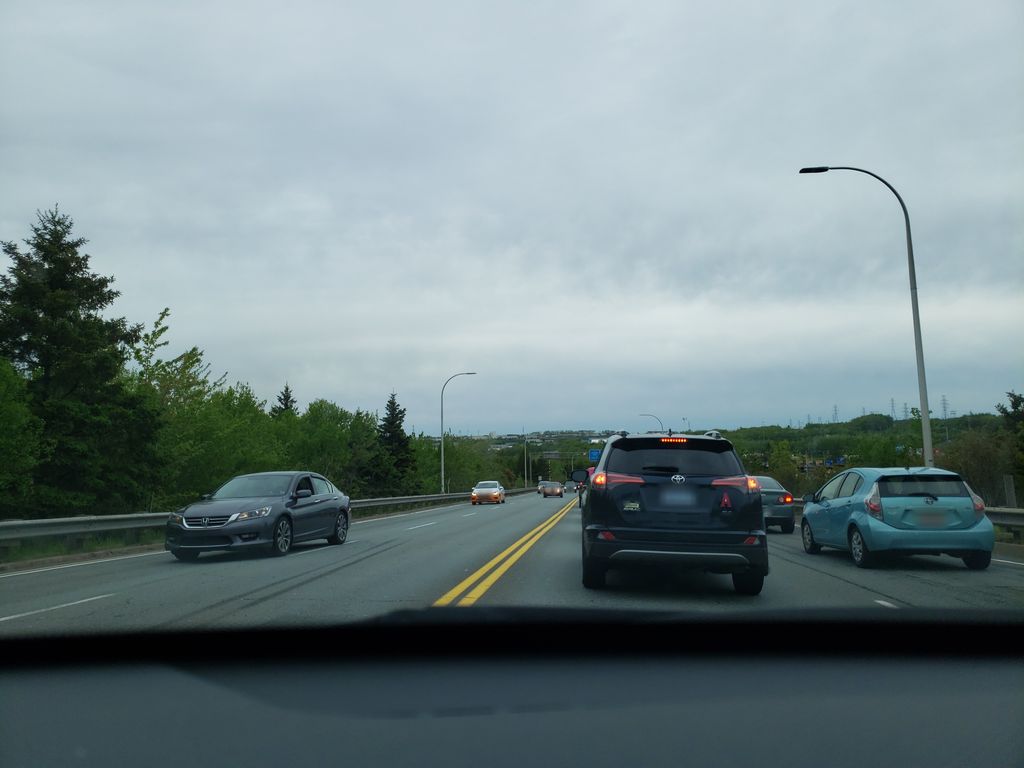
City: halifax